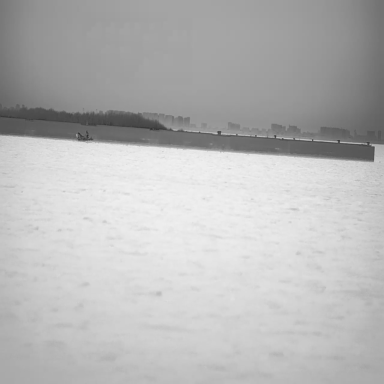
There is a bulk_carrier in the infrared image.